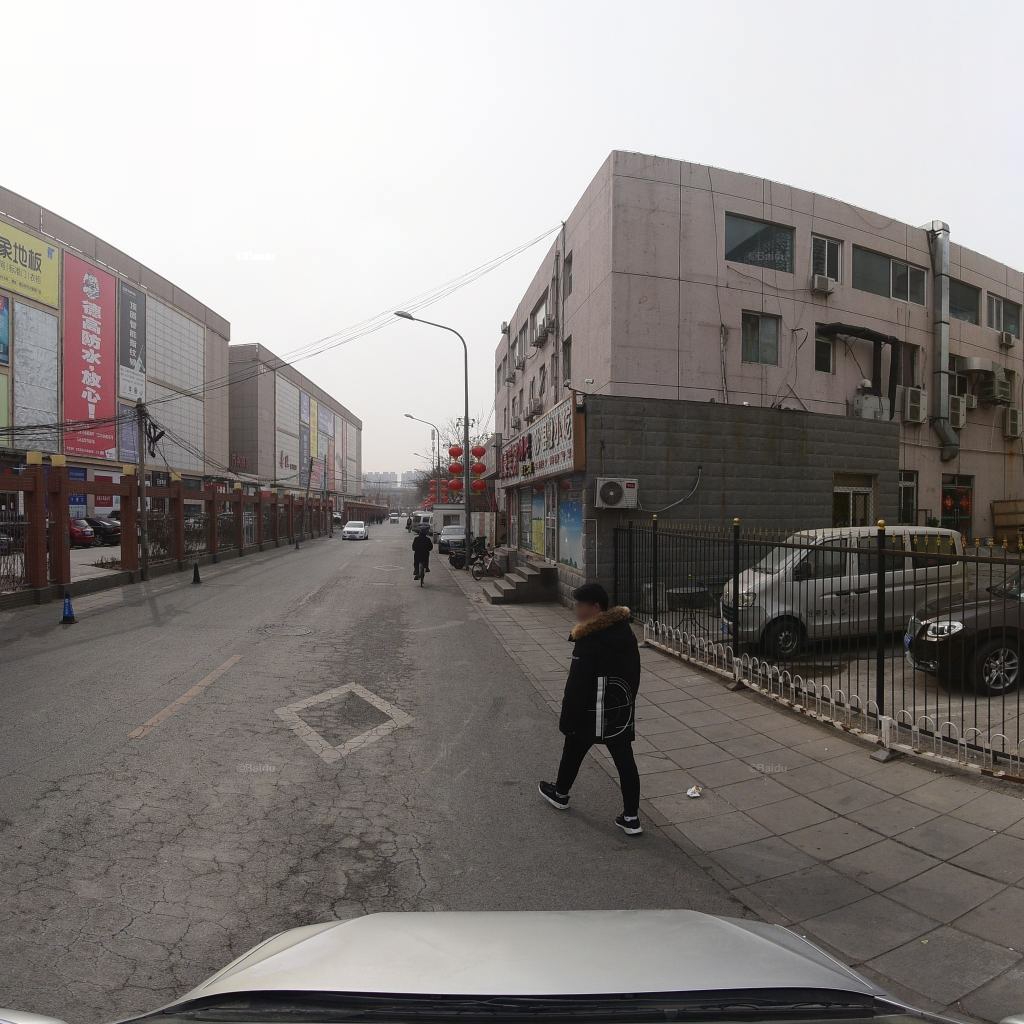
Region: Fengtai
Road damage annotations: manhole cover, alligator crack